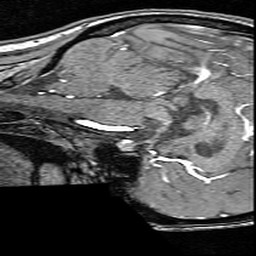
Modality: angio
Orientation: sagittal
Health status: ill
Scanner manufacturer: siemens
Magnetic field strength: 3 T
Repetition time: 0.023 s
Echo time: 0.00418 s